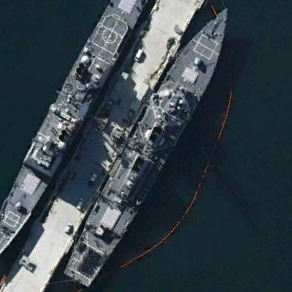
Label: destroyer